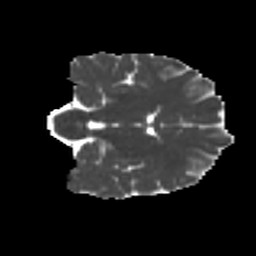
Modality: MD
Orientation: coronal
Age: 25
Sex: female
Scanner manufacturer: ge
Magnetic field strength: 3 T
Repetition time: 7.8 s
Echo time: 0.0606 s